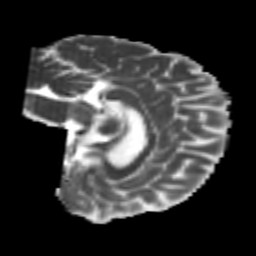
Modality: MD
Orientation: sagittal
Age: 26
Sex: female
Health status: healthy
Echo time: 0.074 s